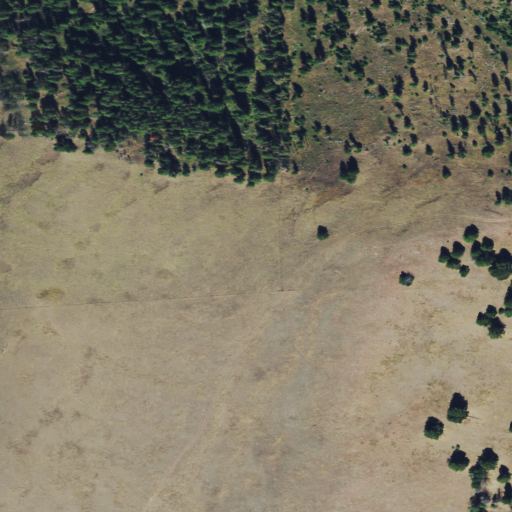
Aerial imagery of mountain in Montana named Harvey Point containing grassland and evergreen forest